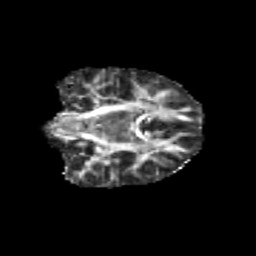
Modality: FA
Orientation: coronal
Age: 12
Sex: female
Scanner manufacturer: siemens
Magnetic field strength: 3 T
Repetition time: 3.8 s
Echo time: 0.07 s